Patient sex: M
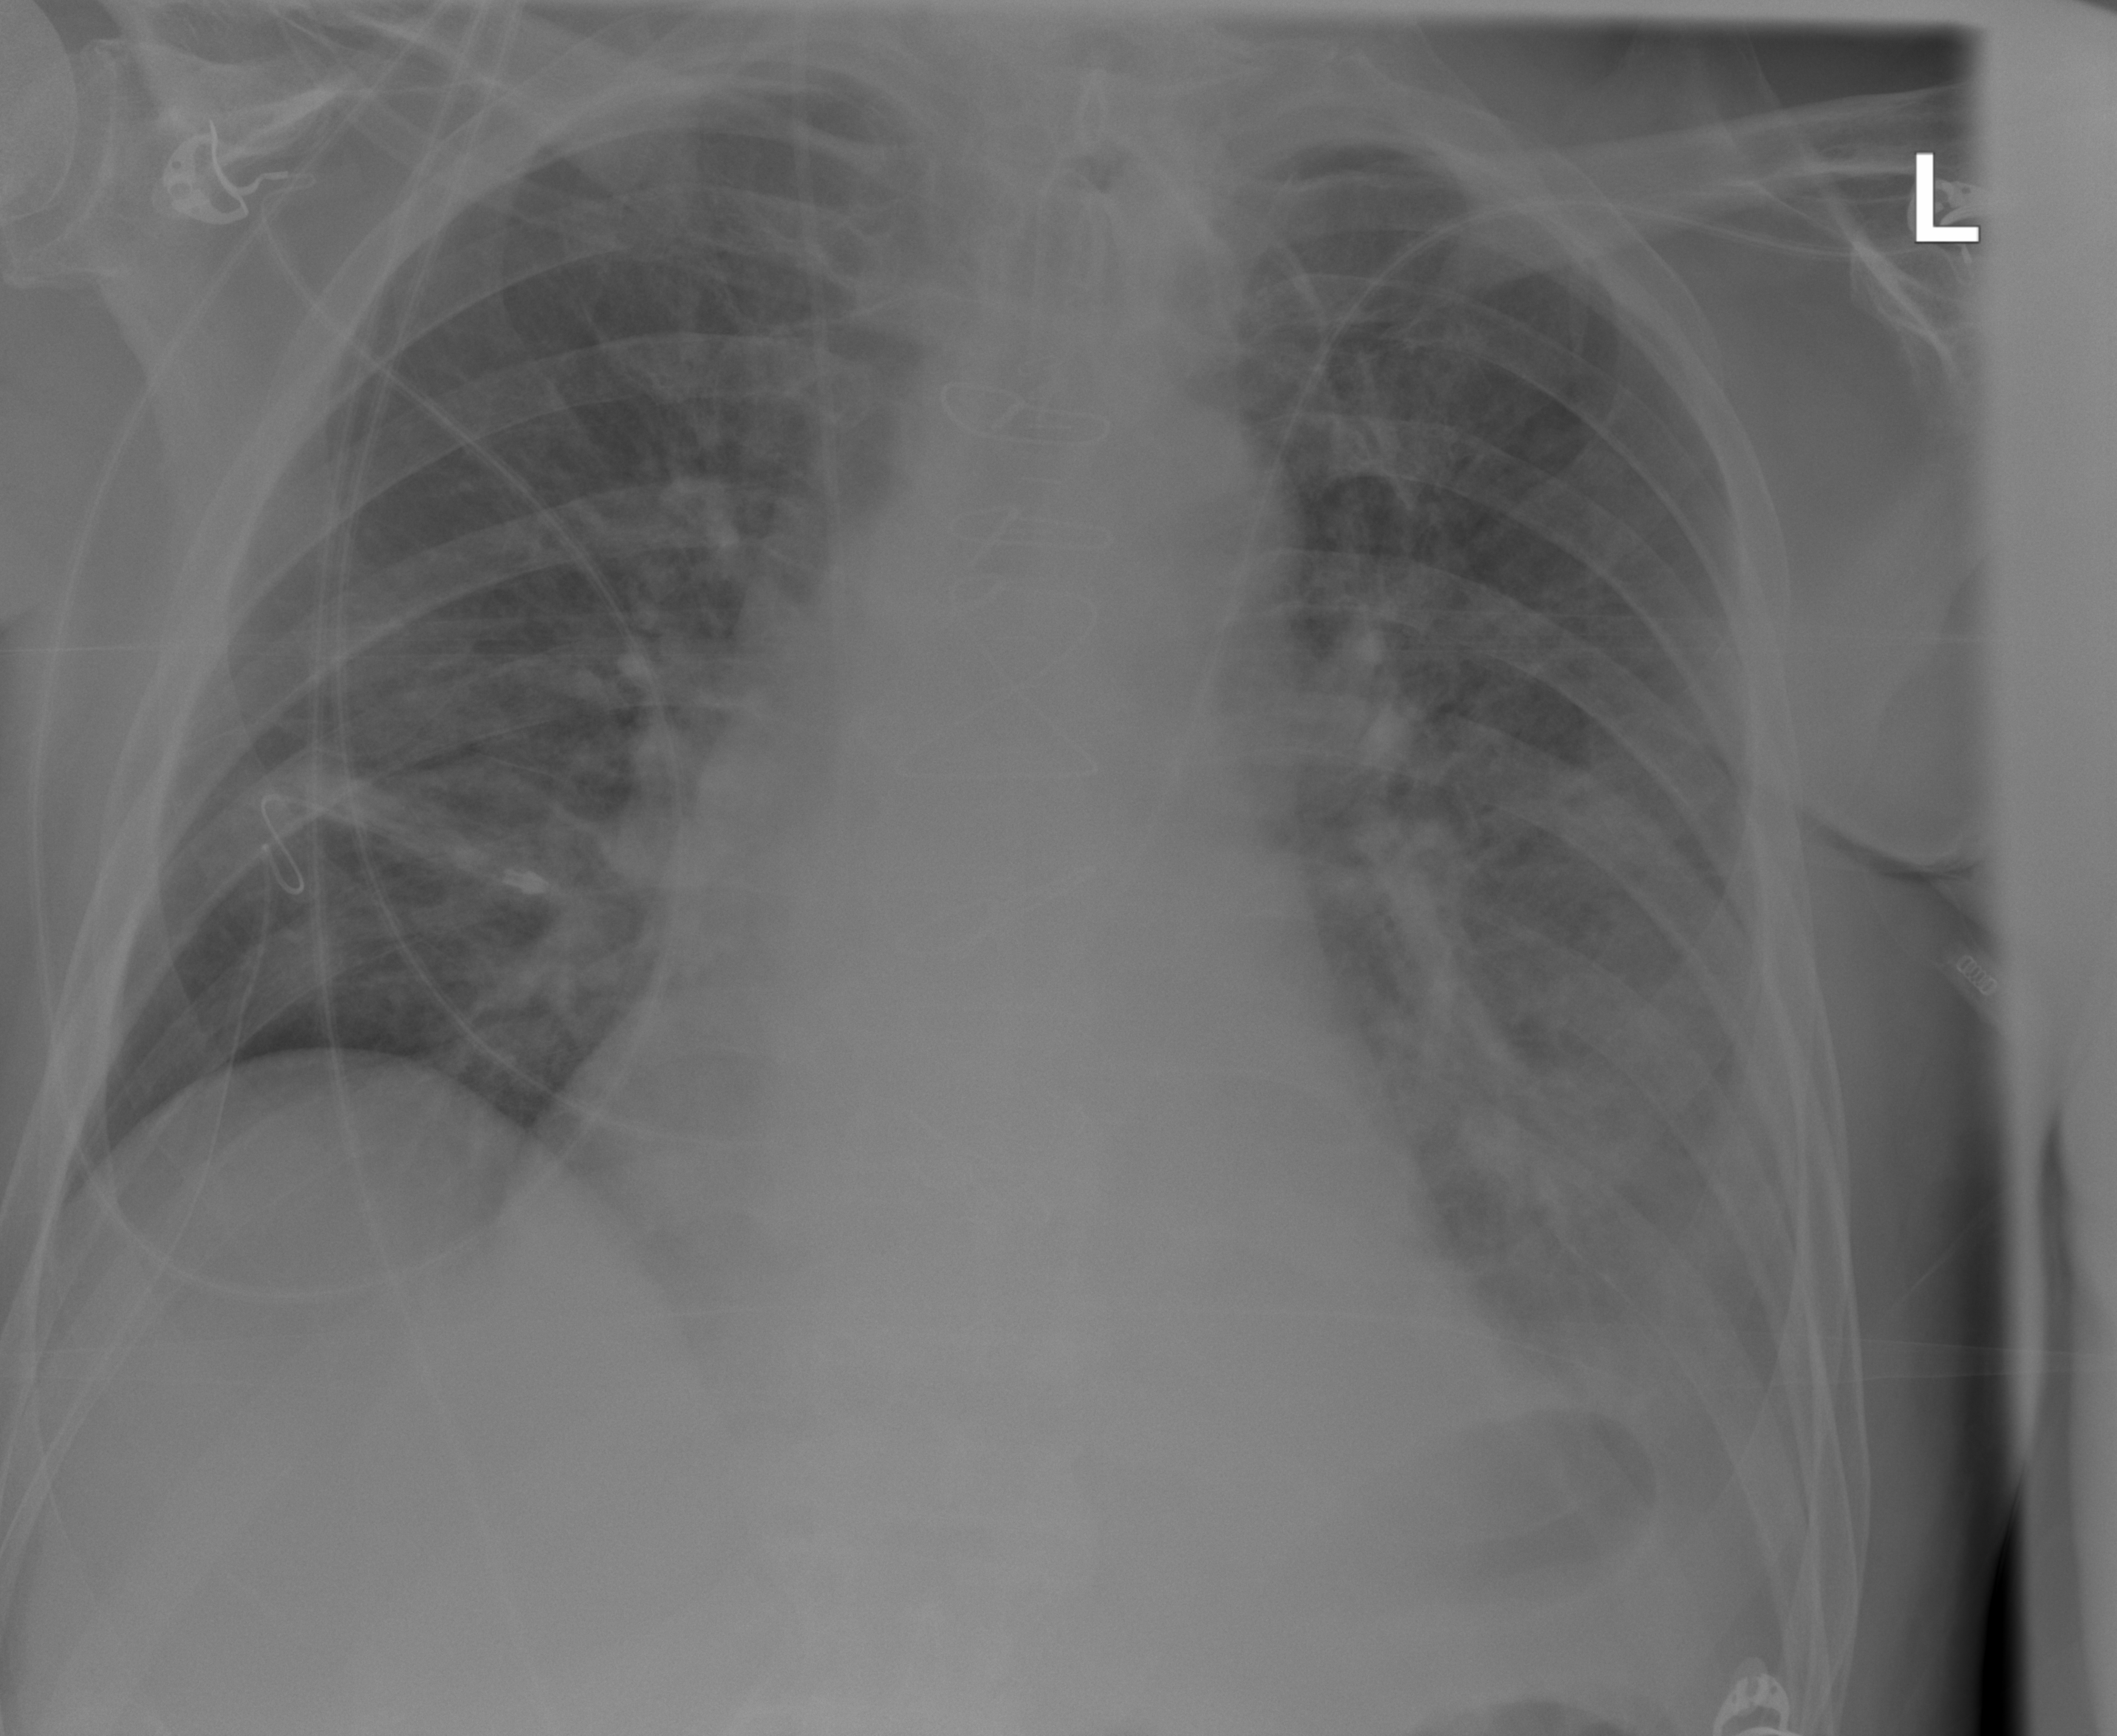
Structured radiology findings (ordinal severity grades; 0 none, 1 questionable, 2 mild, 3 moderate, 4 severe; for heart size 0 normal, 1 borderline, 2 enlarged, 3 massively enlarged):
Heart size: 2
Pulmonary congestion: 2
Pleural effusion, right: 0
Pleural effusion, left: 2
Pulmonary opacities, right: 0
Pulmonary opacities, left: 2
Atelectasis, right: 2
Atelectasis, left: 2